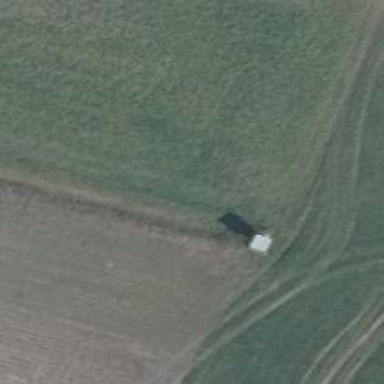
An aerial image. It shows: Hunting stand.